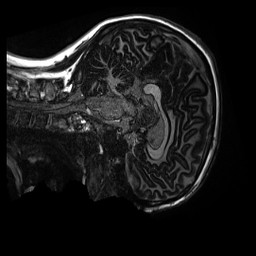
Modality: MP2RAGE
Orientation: sagittal
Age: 12
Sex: female
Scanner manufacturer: siemens
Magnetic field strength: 3 T
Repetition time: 4 s
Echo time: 0.00303 s